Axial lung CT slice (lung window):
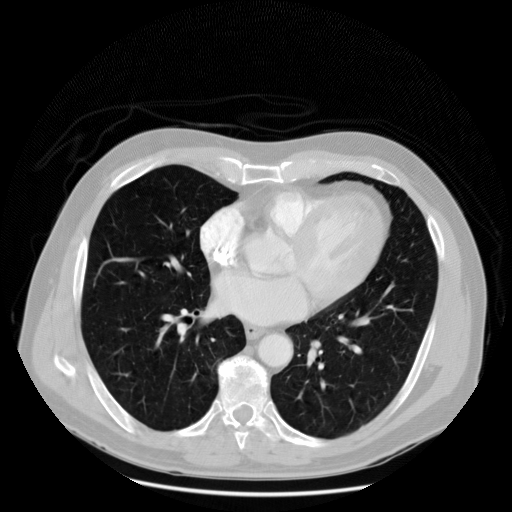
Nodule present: no